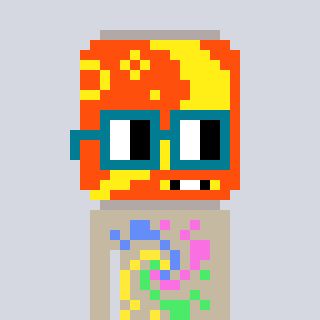
a pixel art character with square dark green glasses, a pop-shaped head and a bege-colored body on a cool background